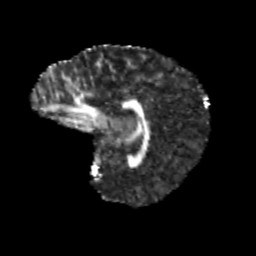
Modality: FA
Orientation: sagittal
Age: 13
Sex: male
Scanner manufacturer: siemens
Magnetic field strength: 3 T
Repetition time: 3.8 s
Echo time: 0.07 s